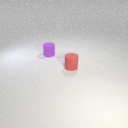
small purple rubber cylinder to the left of small red rubber cylinder